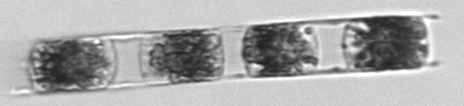
Label: Hemiaulus